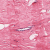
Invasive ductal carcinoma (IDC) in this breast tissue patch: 0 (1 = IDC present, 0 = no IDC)